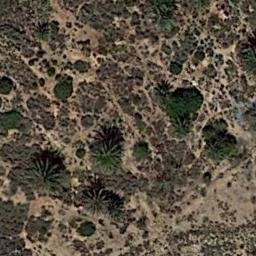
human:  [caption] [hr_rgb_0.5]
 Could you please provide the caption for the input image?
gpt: A dense mass of chaparral is distributed over a sparse mass of chaparral on the sand .

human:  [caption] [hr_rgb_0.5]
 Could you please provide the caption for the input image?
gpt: There are many different kinds of bushes make up the chaparral in the bare land .

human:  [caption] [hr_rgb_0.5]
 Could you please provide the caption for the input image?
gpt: Some chaparrals of different kinds and sizes grow on the wasteland .

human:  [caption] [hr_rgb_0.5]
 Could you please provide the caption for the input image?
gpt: There are several trees and some weeds in this desert .

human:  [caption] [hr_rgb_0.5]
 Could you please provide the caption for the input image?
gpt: The plants in the chaparral vary in size .